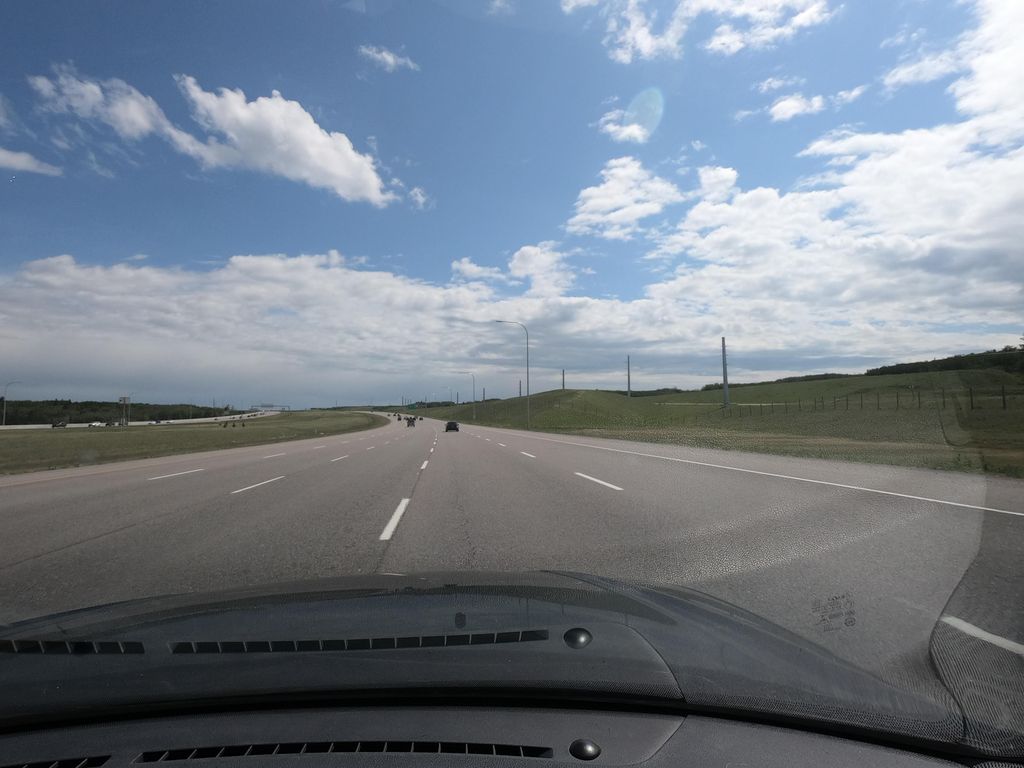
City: calgary